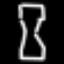
Label: hourglass